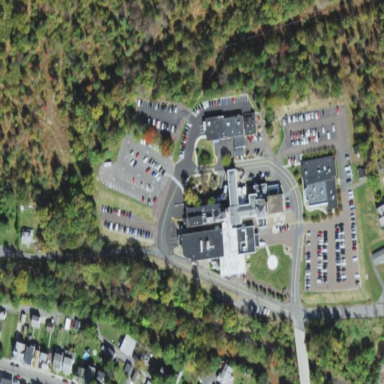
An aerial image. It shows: Hospital.